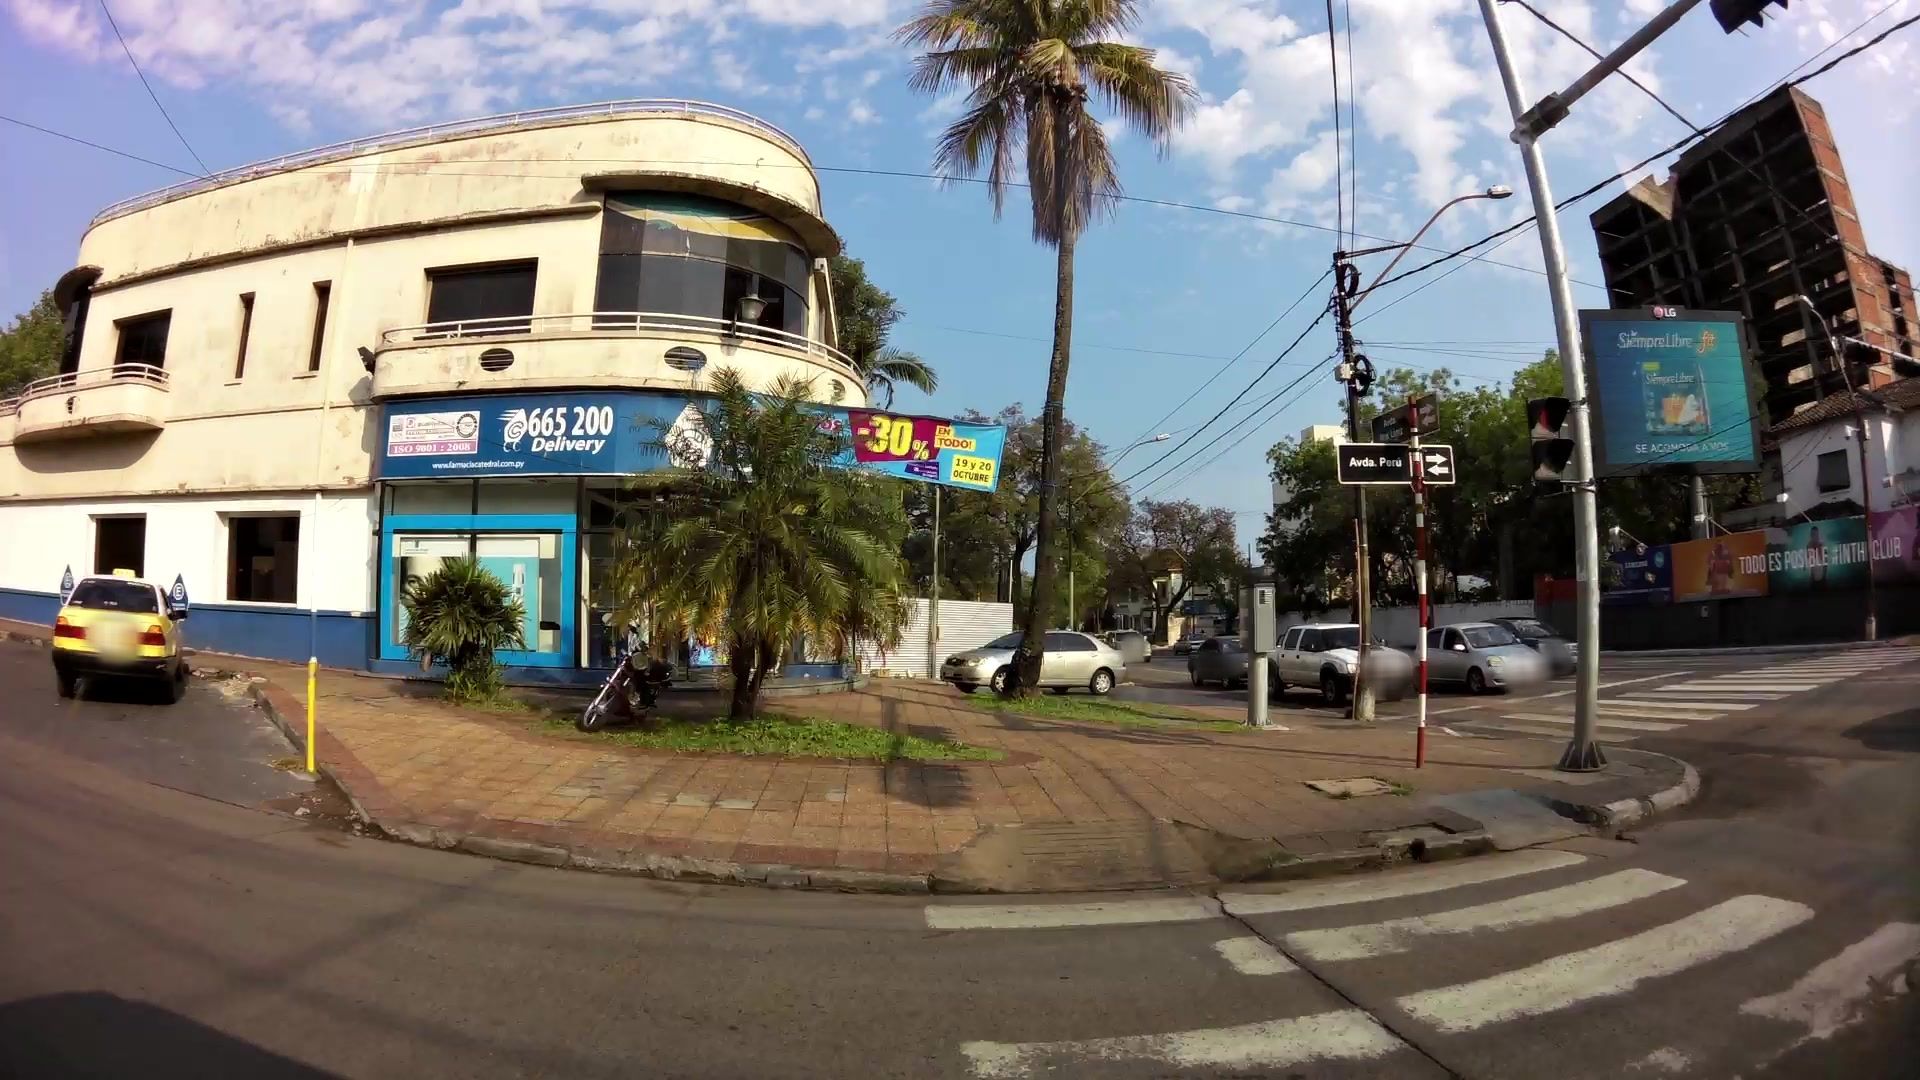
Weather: clear
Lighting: day
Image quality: good
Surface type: cycling surface
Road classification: footway
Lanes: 2.0
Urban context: urban centre
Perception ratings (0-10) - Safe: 4.47, Lively: 8.67, Beautiful: 4.51, Boring: 0.46, Depressing: 5.47, Wealthy: 5.45